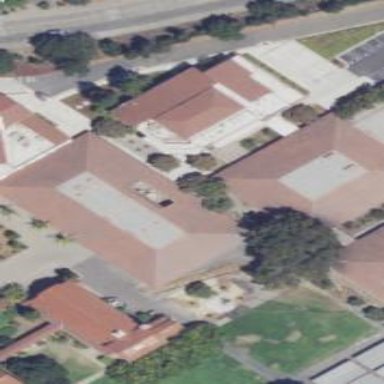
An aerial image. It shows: School building.